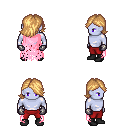
a pixel art fantasy rpg character, male body template, dark elf, purple skin, pink tattered cape, red pants, light blonde swoop hairstyle, metal gloves, black shoes, four views (front, back, left, right), 2x2 character sprite sheet, small pixel art, hard edges, no anti-aliasing